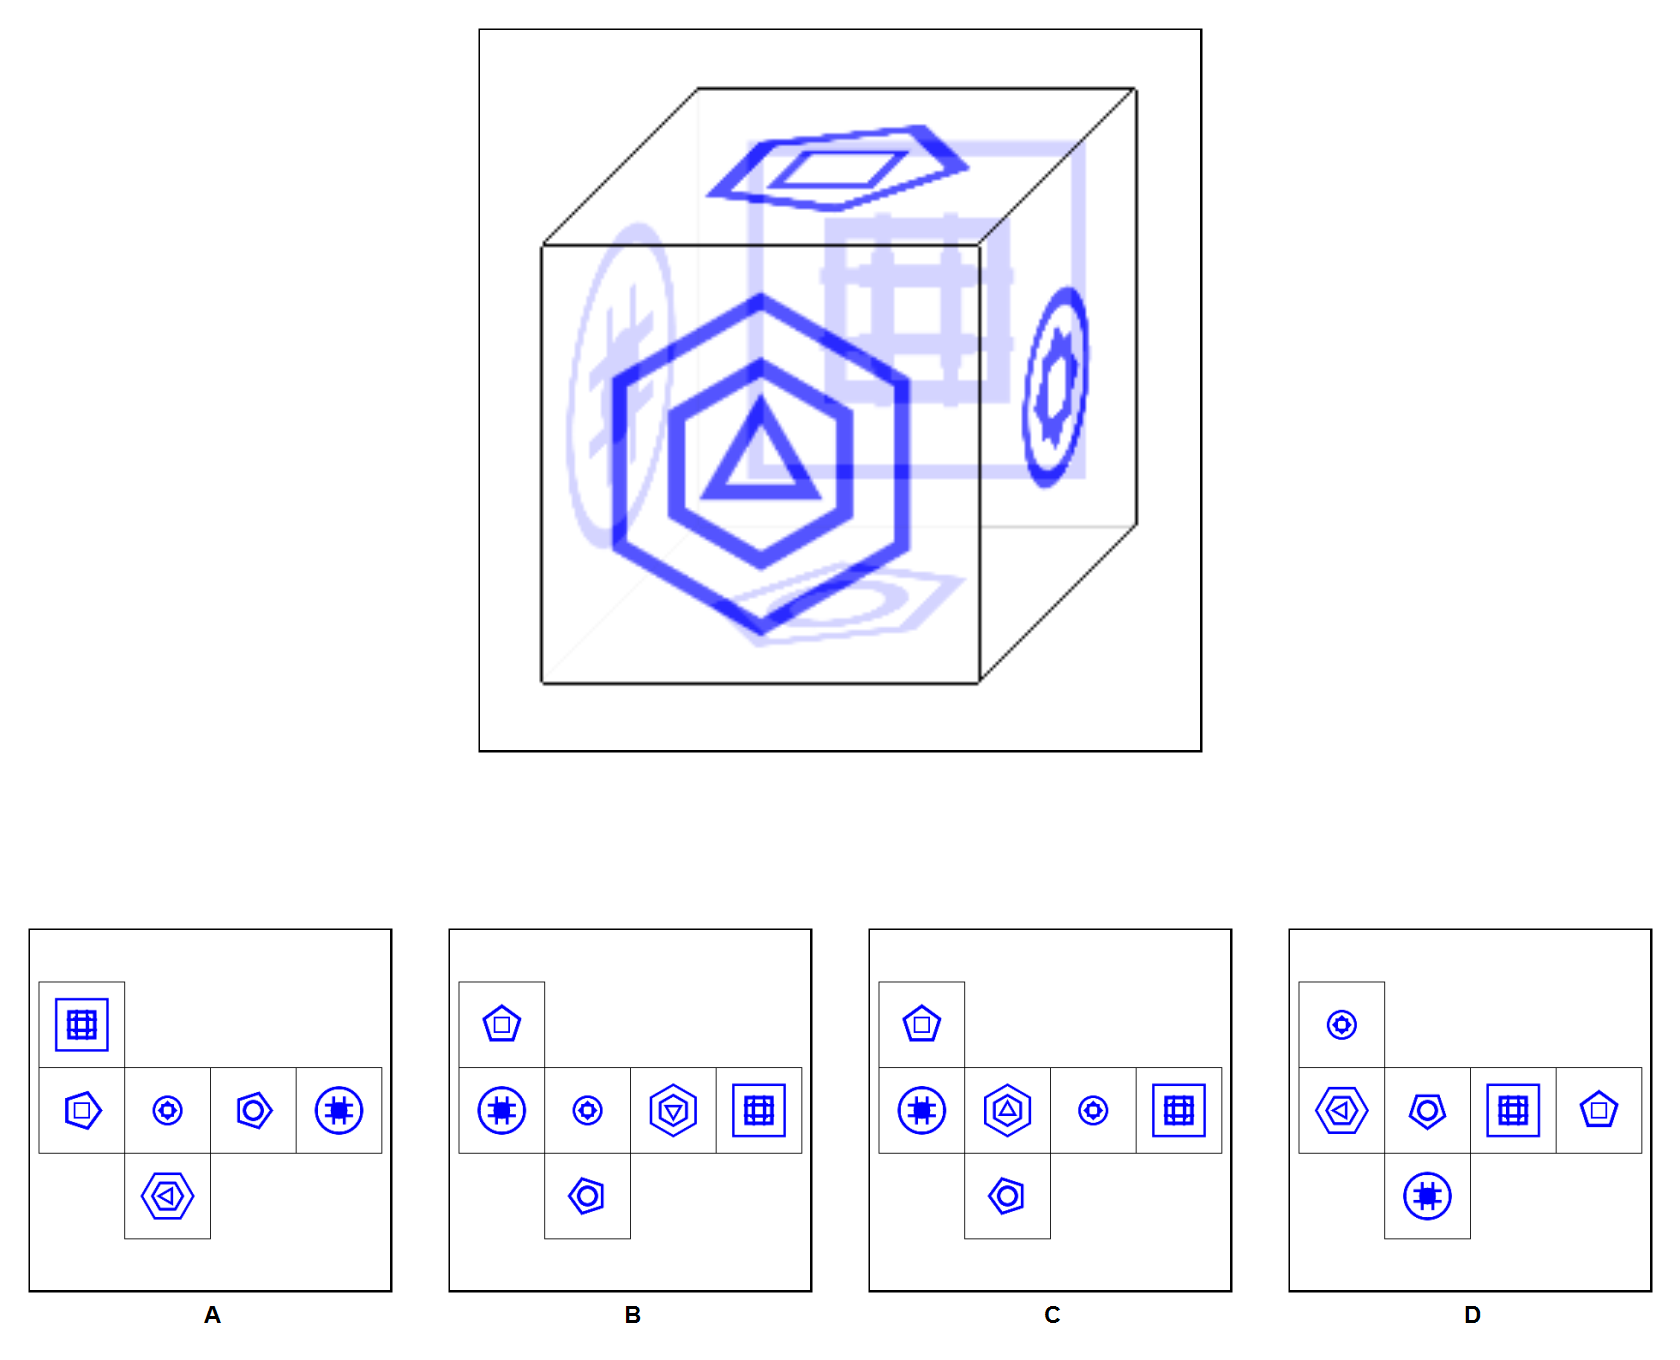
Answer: B